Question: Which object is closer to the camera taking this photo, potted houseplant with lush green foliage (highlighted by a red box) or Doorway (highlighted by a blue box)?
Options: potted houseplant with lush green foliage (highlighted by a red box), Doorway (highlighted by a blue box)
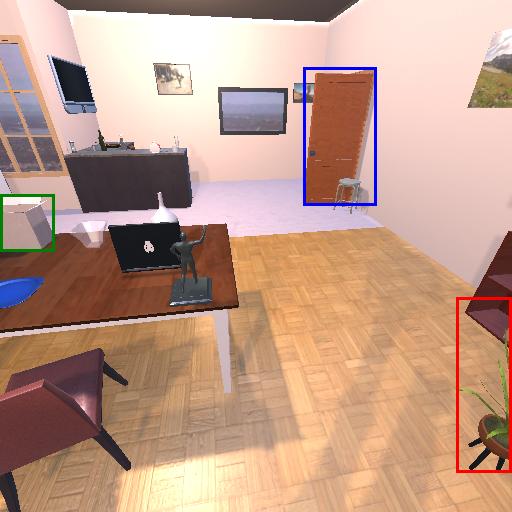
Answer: potted houseplant with lush green foliage (highlighted by a red box)